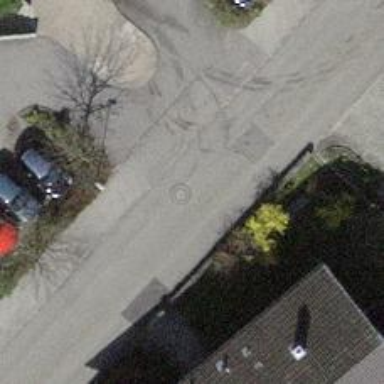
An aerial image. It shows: Asphalt road in residential area with opposite cycleway.